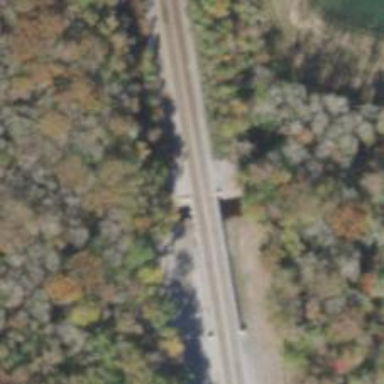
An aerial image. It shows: Bridge over railway line.